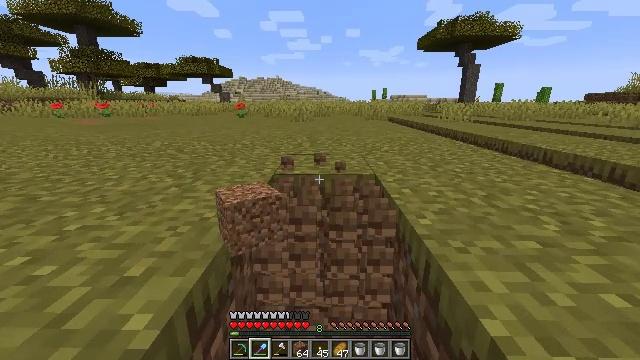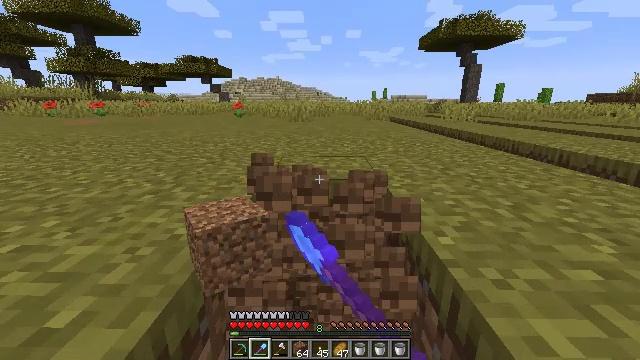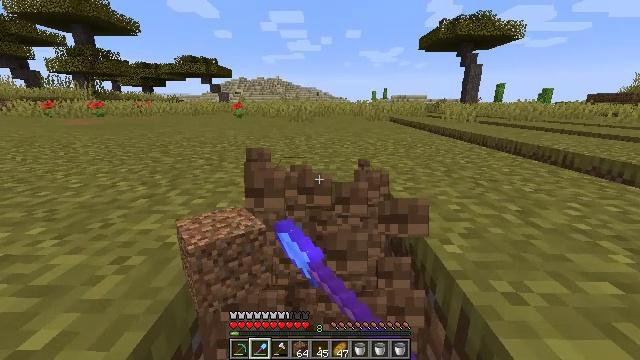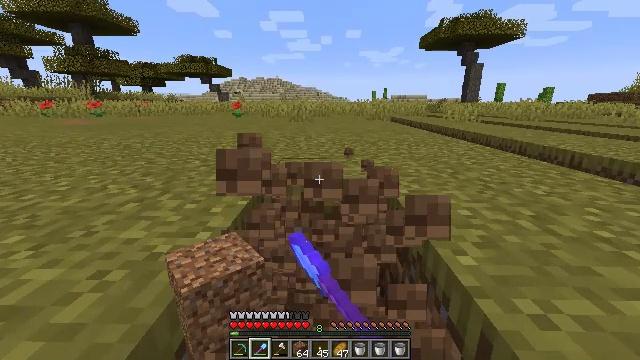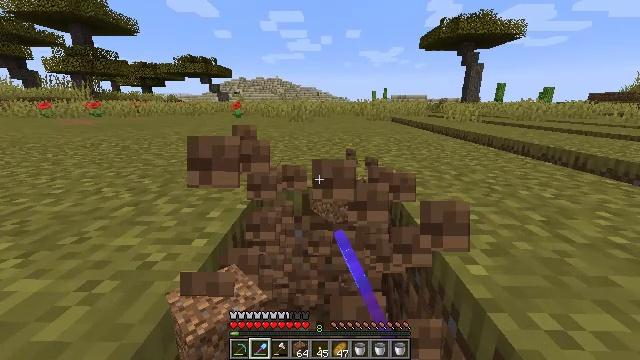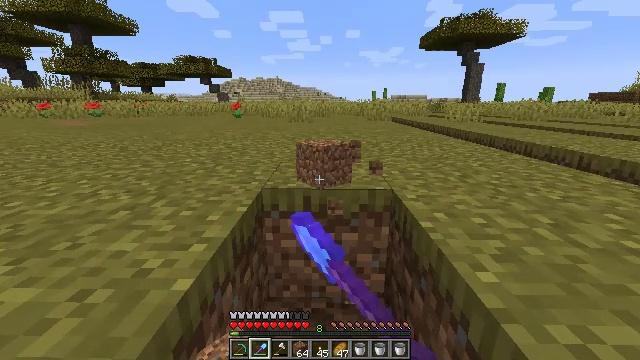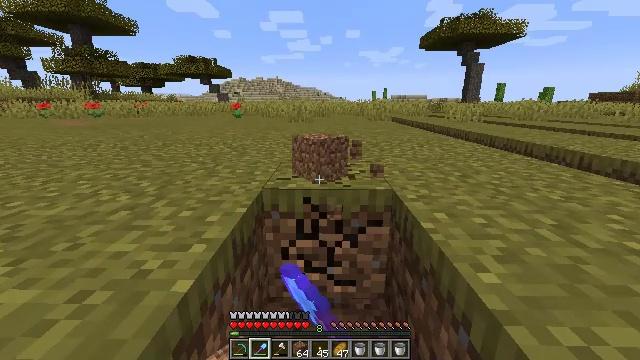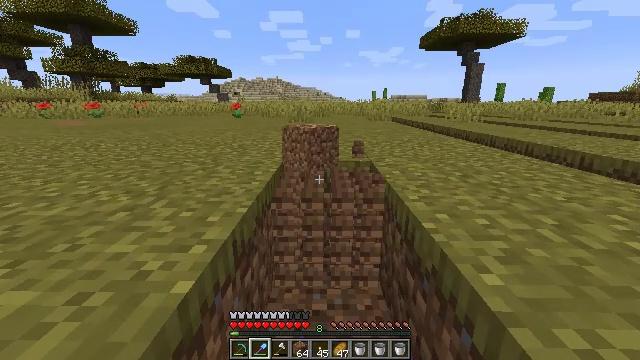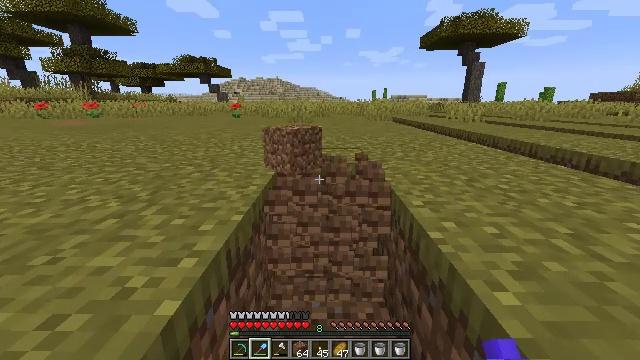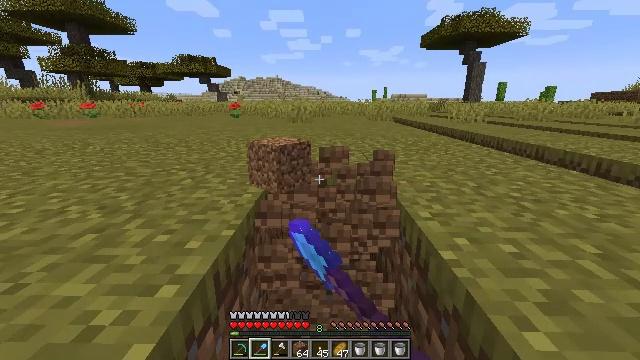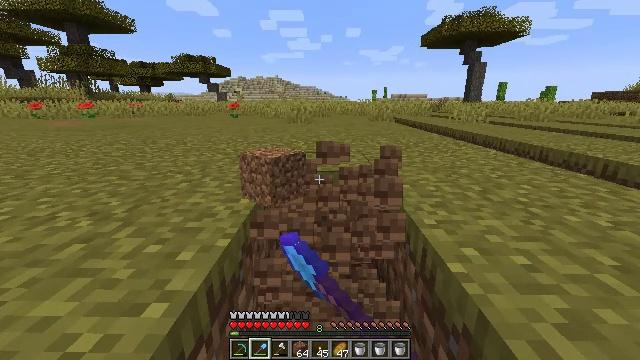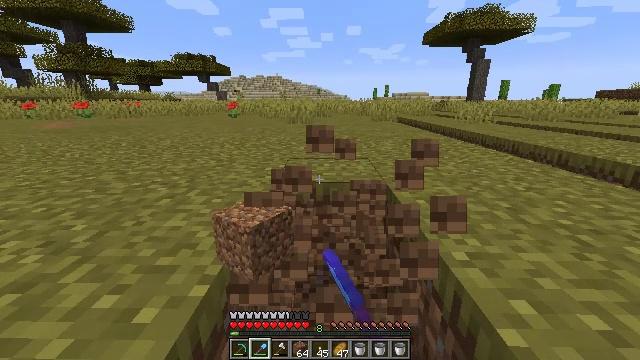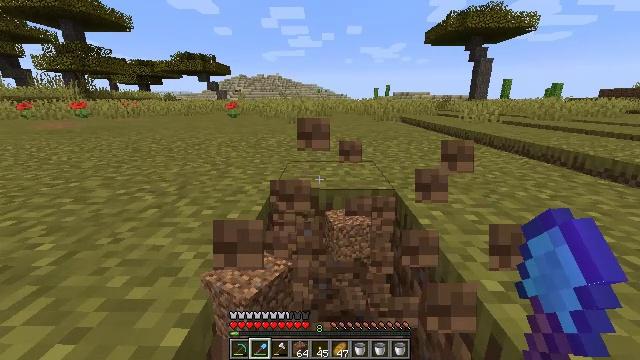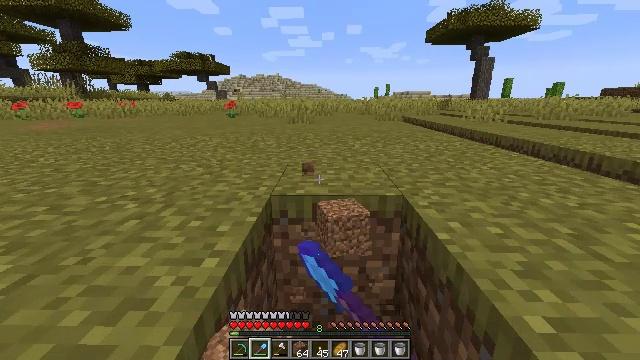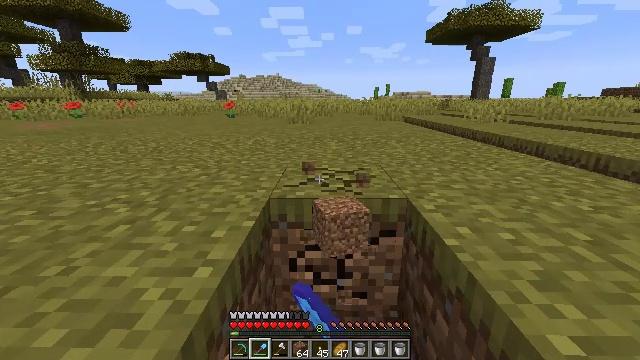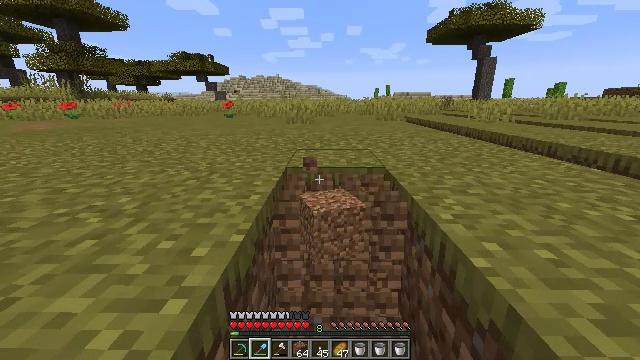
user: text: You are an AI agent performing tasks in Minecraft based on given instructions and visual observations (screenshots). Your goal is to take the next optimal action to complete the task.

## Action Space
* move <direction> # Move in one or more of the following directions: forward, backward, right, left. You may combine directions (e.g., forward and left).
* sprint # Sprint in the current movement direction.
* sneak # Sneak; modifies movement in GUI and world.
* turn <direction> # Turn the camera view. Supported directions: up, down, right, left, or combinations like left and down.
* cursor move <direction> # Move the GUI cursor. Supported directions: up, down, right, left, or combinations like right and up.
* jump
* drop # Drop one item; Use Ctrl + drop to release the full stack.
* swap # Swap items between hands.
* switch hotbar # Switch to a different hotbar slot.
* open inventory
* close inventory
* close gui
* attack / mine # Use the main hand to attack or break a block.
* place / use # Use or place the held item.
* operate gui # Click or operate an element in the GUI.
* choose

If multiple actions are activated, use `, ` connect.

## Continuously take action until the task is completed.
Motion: motion action
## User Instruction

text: Mine grass block from the ground.
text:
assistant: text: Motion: move forward, attack / mine
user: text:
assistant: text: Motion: attack / mine
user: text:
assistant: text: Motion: attack / mine
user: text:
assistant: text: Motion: attack / mine
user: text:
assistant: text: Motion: attack / mine
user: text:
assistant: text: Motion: attack / mine
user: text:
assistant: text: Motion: attack / mine
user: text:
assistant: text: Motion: move forward, attack / mine
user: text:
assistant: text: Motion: move forward, attack / mine
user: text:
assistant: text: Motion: move forward, attack / mine
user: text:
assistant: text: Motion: move forward, attack / mine
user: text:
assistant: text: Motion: move forward, attack / mine
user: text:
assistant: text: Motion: move forward, attack / mine
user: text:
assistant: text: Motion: move forward, attack / mine
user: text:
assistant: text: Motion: move forward, attack / mine
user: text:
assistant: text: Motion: move forward, attack / mine
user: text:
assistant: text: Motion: attack / mine
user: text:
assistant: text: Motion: attack / mine
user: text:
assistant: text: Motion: attack / mine
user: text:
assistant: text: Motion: attack / mine
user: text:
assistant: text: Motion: attack / mine
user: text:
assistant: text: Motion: attack / mine
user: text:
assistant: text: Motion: move forward, attack / mine
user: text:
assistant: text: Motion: move forward, attack / mine
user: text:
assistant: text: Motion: move forward, attack / mine
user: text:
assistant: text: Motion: move forward, attack / mine
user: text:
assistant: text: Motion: move forward, attack / mine
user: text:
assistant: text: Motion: move forward, attack / mine
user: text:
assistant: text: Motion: move forward, attack / mine
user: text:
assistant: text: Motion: move forward, attack / mine